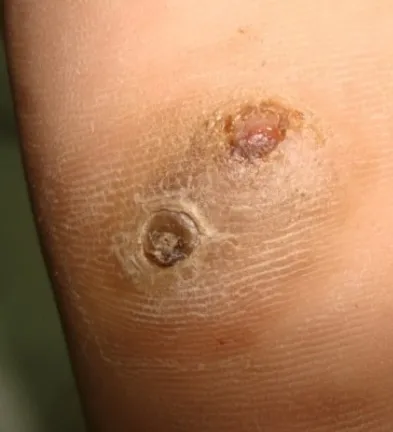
Lesion on the foot showing two discharging sinuses.
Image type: medical_photograph (skin_photograph)